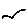
Label: bird